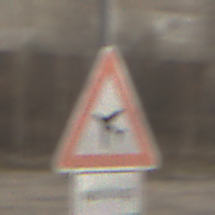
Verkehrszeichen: FlugbetriebRechts
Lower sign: ZeitangabenMitBeschraenkungAufWochentage1
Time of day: MorningAfternoon
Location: Outdoor (Nature)
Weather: PartlyCloudy
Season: Winter
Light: Natural